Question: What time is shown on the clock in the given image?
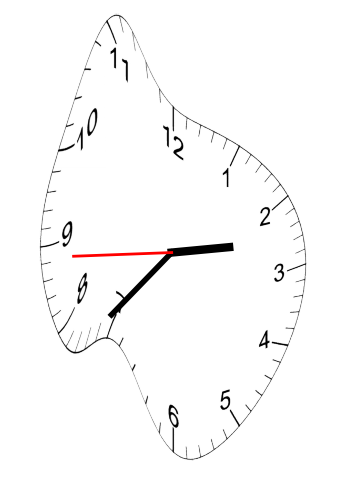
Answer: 02:36:44